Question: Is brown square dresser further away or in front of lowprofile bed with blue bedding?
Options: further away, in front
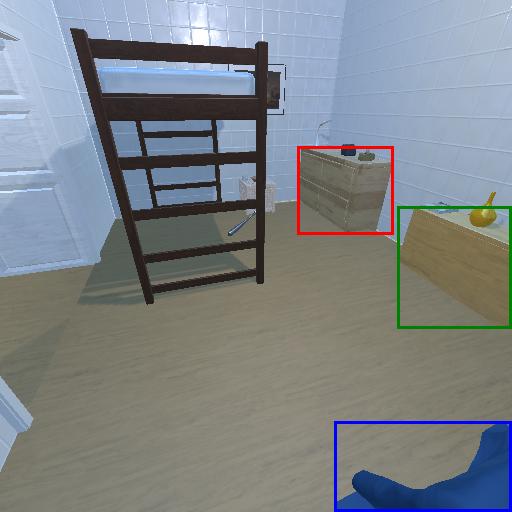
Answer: further away